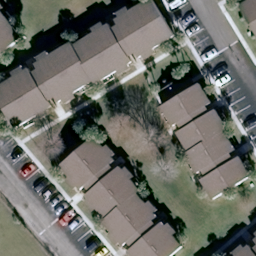
Label: residential